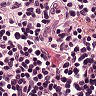
Metastatic tissue present: no